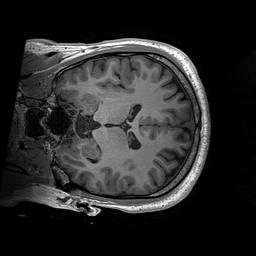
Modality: T1w
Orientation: coronal
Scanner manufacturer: siemens
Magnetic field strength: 3 T
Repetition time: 2.2 s
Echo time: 0.00244 s